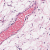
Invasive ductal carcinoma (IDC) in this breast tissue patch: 0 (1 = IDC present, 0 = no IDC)